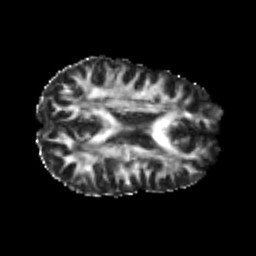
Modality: FA
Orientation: axial
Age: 24
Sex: male
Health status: healthy
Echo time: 0.074 s